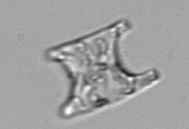
Label: Eucampia